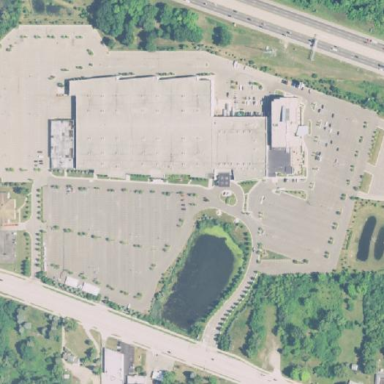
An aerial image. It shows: Retail area.